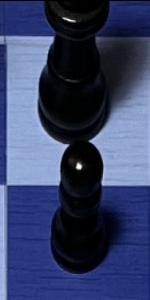
Label: Pawn_Black